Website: lowes
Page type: billing-address
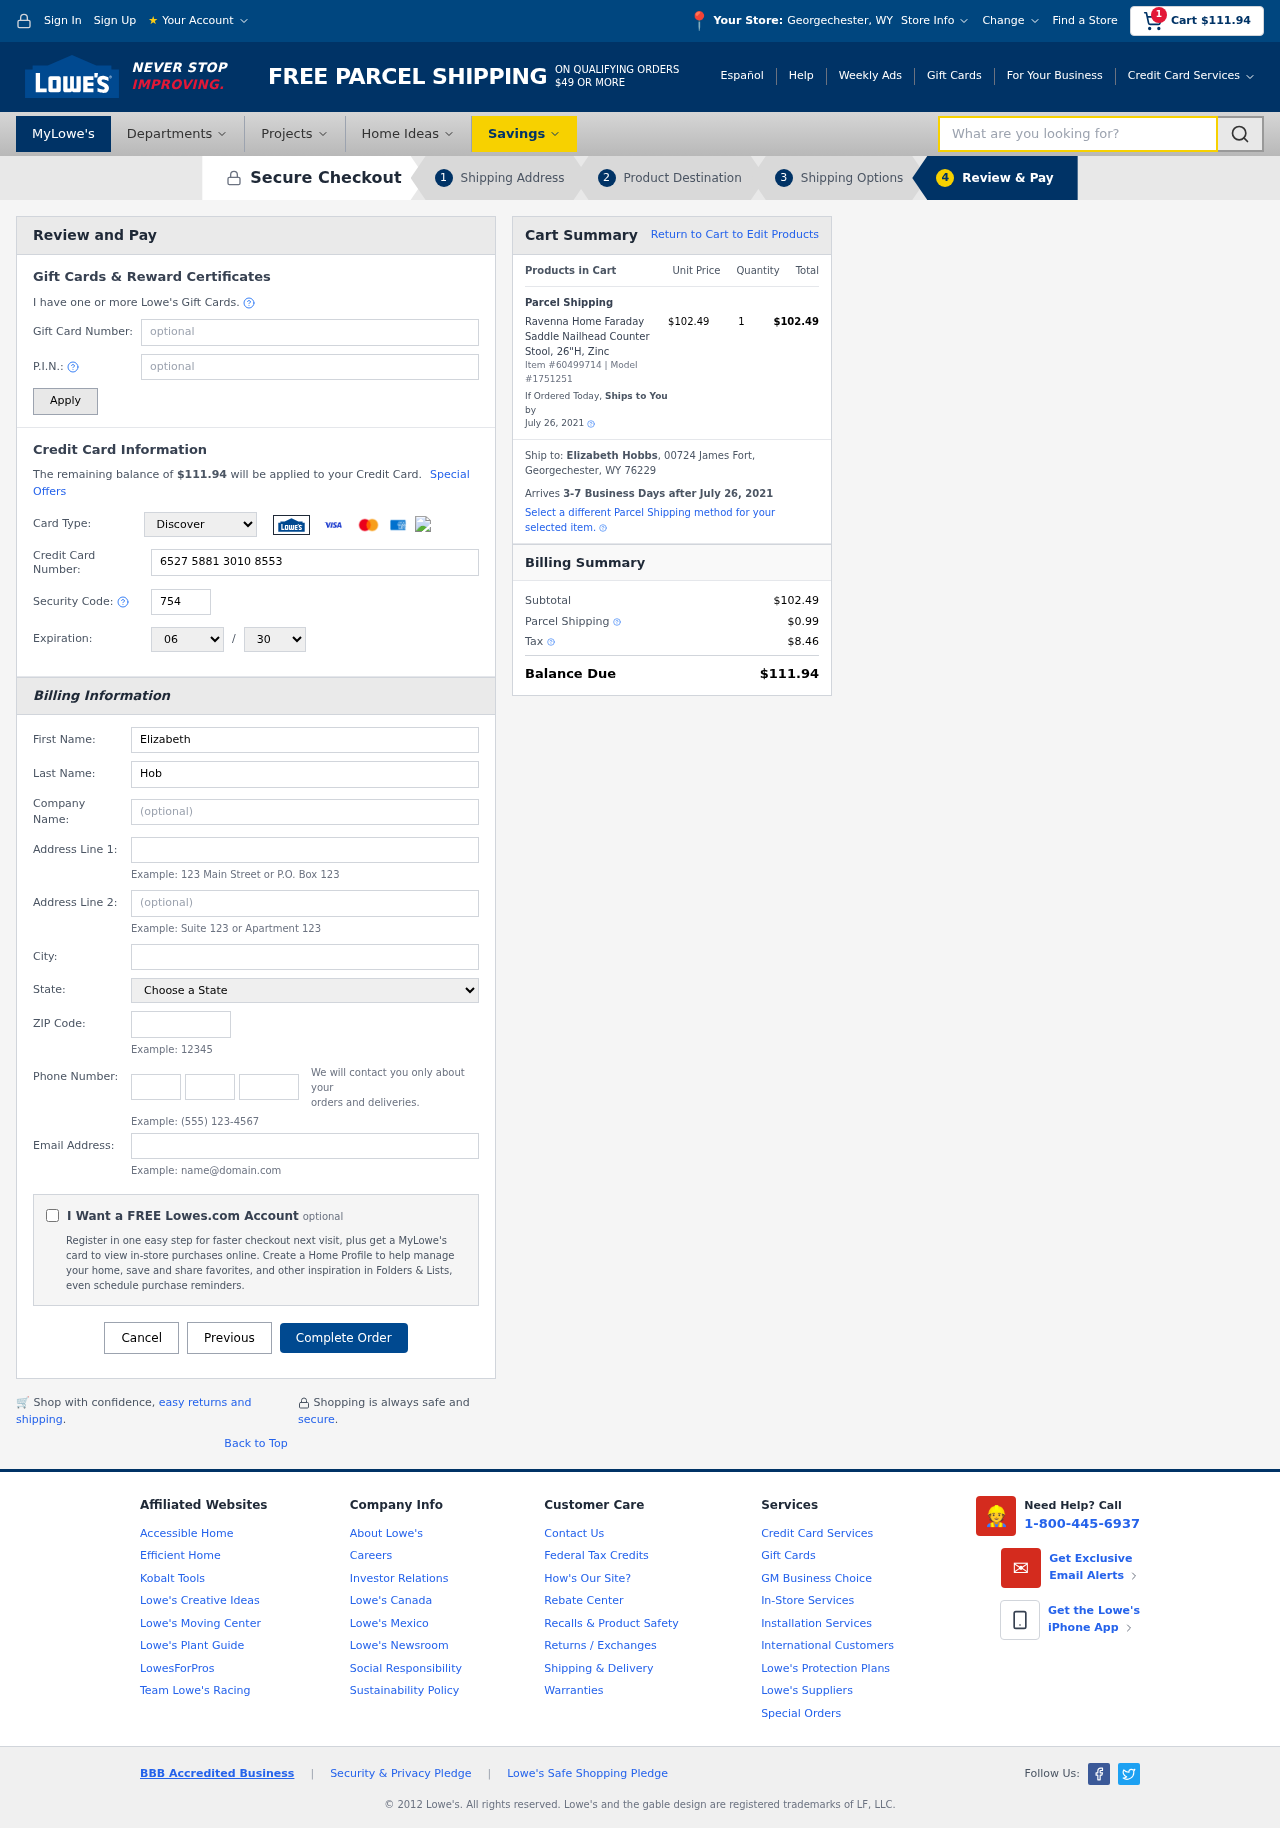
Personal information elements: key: PII_CARD_CVV
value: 754
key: PII_CARD_EXPIRY_MONTH
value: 06
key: PII_CARD_EXPIRY_YEAR
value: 30
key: PII_CARD_NUMBER
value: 6527 5881 3010 8553
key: PII_CARD_TYPE
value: Discover
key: PII_CITY
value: Georgechester
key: PII_CITY_STATE
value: Georgechester, WY
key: PII_EMAIL
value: elizabeth_hobbs@gmail.com
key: PII_FIRSTNAME
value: Elizabeth
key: PII_FULLNAME
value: Elizabeth Hobbs
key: PII_LASTNAME
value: Hobbs
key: PII_PHONE_AREA
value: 283
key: PII_PHONE_PREFIX
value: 618
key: PII_PHONE_SUFFIX
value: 6118
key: PII_POSTCODE
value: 76229
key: PII_STATE
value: Wyoming
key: PII_STREET
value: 00724 James Fort
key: PII_CITY_STATE_ZIP
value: Georgechester, WY 76229
Product elements: key: PRODUCT1_NAME
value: Ravenna Home Faraday Saddle Nailhead Counter Stool, 26"H, Zinc
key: PRODUCT1_PRICE
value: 102.49
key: PRODUCT1_QUANTITY
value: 1
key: PRODUCT_ITEM_NUMBER
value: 60499714
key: PRODUCT_MODEL_NUMBER
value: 1751251
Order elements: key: ORDER_SUBTOTAL
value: $111.94
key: ORDER_TOTAL
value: $111.94
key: ORDER_SHIPPING_DATE
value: July 26, 2021
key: ORDER_SUBTOTAL
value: $102.49
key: ORDER_DELIVERY_DATE
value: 3-7 Business Days after July 26, 2021
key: ORDER_SHIPPING_DATE2
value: July 26, 2021
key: ORDER_SUBTOTAL2
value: $102.49
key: ORDER_SHIPPING_COST
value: $0.99
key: ORDER_TAX
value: $8.46
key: ORDER_TOTAL2
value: $111.94
Search elements: key: HEADER_SEARCH
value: What are you looking for?